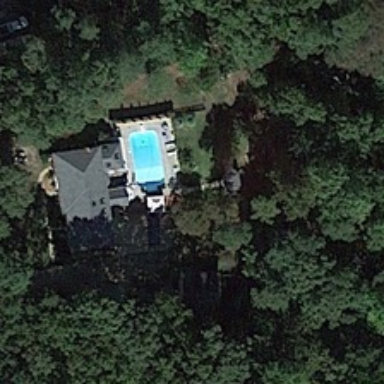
A building with a swimming pool is surrounded by many green trees .